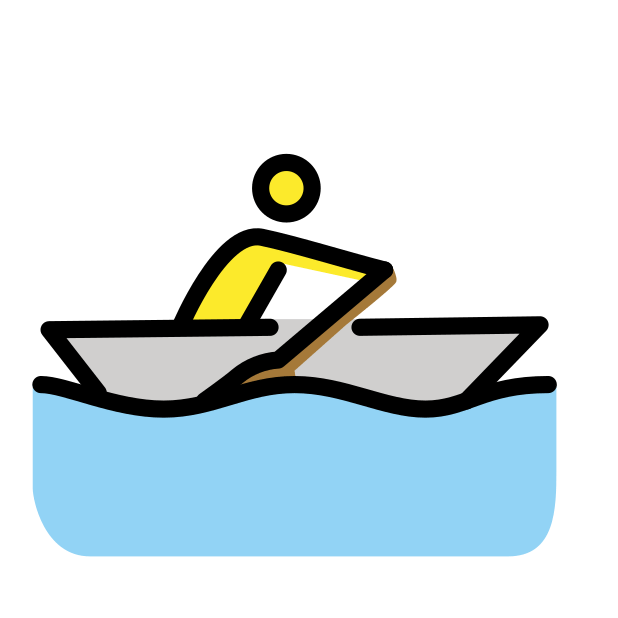
man rowing boat